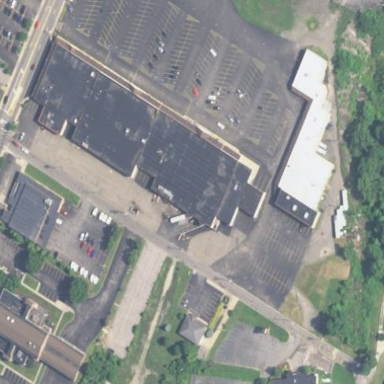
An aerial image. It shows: Retail building.